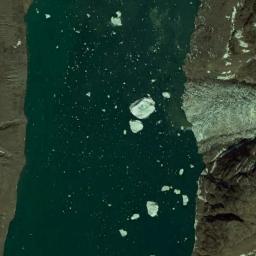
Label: sea_ice